【题型】选择题　【知识点】解析几何　【难度】easy
设椭圆 $\frac{x^2}{2} + y^2 = 1$ 的左右焦点为 $F_1, F_2$，点 $P$ 在该椭圆上，则使得 $\triangle PF_1F_2$ 为等腰三角形的点 $P$ 的个数为（ ）

A. $2$
B. $4$
C. $6$
D. $8$
【解答】

\textbf{【答案】} C

\textbf{【分析】} 分别讨论 $F_1F_2$ 为腰或者底的情况。

\textbf{【详解】}
① 当 $F_1F_2$ 为等腰 $\triangle PF_1F_2$ 的底时，可知 $P$ 点为椭圆上下顶点时，有 2 个点，满足题意；

② 当 $F_1F_2$ 为等腰 $\triangle PF_1F_2$ 的腰时，分别以 $F_1,F_2$ 为圆心，以 $|F_1F_2|$ 长为半径画弧，交椭圆于 $P_3,P_4,P_5,P_6$ 共 4 个点；

综上所述，共 6 个点满足题意。

故答案选：C。

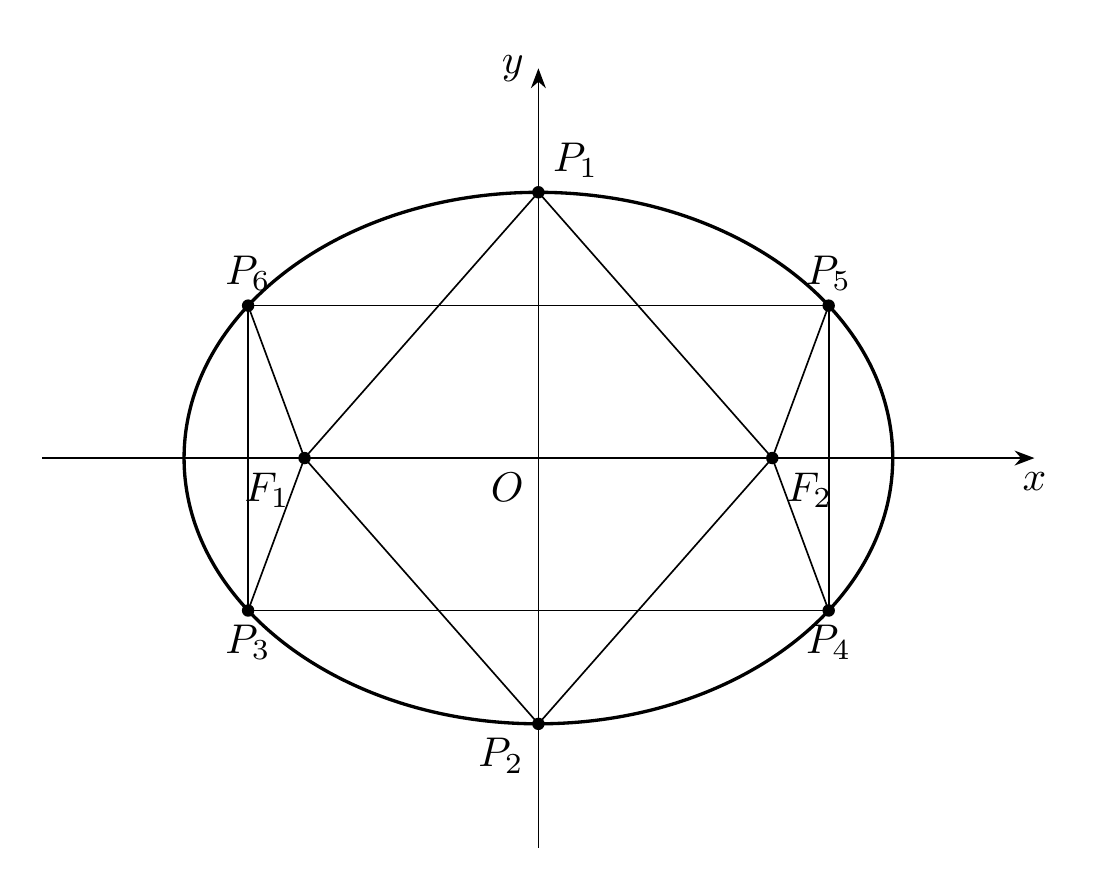